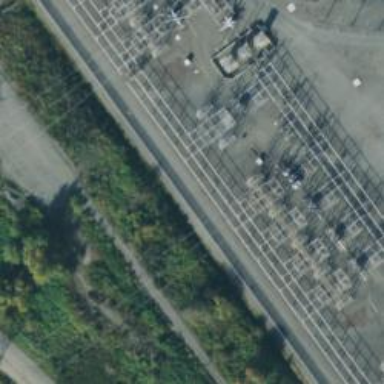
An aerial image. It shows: Switch used for power control.